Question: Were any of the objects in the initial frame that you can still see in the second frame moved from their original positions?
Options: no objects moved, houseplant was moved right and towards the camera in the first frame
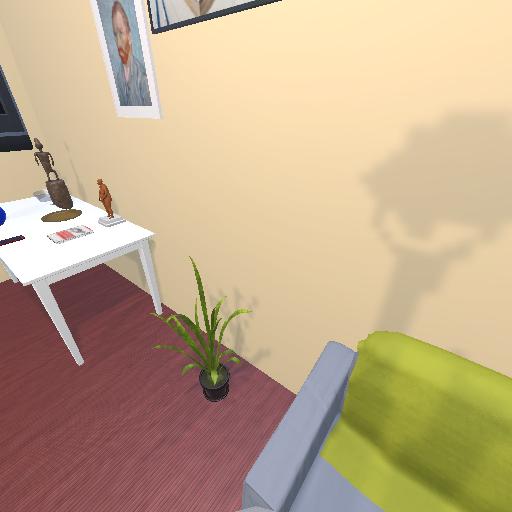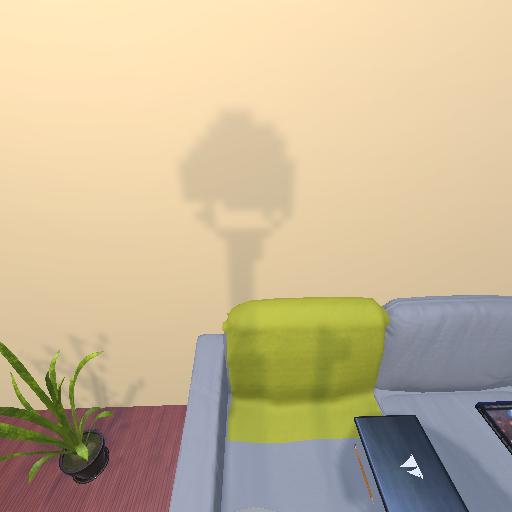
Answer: no objects moved